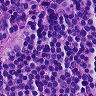
Metastatic tissue present: no